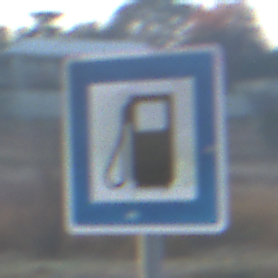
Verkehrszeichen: Tankstelle
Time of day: Dawn
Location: Outdoor (Nature)
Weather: Clear
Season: NotSpecified
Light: Natural